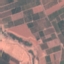
Land use / land cover class: PermanentCrop